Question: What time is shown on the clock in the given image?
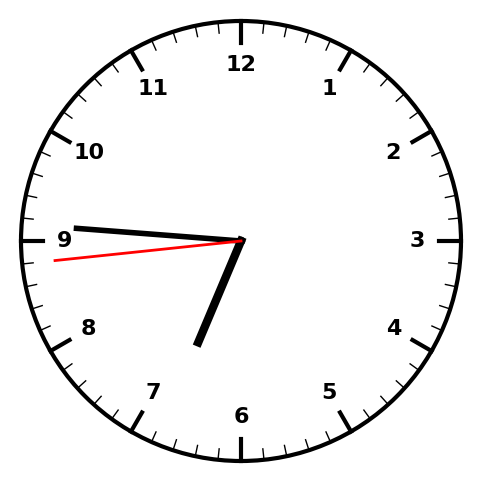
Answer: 06:45:44